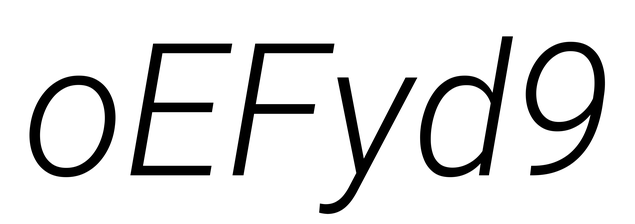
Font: Roboto-Italic_Light_Italic